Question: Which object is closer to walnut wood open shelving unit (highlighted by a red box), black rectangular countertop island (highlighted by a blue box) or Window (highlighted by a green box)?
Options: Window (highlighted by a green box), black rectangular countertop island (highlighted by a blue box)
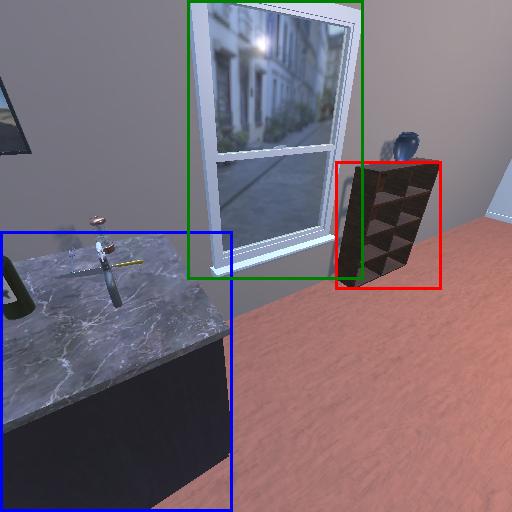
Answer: Window (highlighted by a green box)